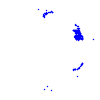
Particle: pion